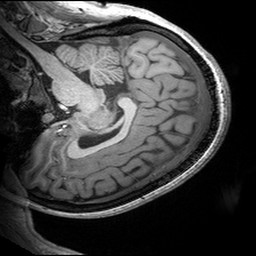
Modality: T1w
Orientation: sagittal
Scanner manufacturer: siemens
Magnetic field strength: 3 T
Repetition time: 2.53 s
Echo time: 0.00299 s